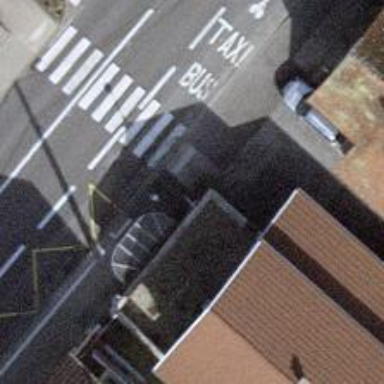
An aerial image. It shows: Asphalt platform for public transport.